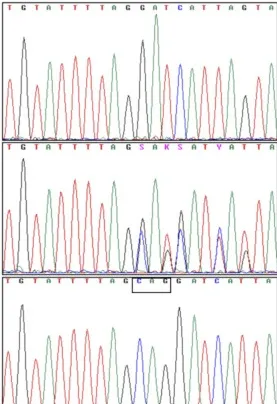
(B) Representative chromatogram showing the variant in a homozygous state in the affected, heterozygous (carrier) state in the parents, and wild-type state in a healthy control. The deleted bases are indicated inside a box in the normal chromatogram.
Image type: radiology (mri)